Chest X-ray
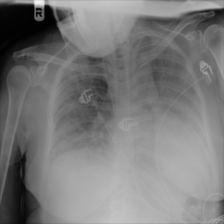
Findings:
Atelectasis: negative
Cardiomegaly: negative
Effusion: negative
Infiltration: negative
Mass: negative
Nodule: negative
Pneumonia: negative
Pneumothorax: negative
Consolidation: negative
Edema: negative
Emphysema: negative
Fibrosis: negative
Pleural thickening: negative
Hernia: negative